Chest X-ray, PA view. Patient: 36 years old, sex M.
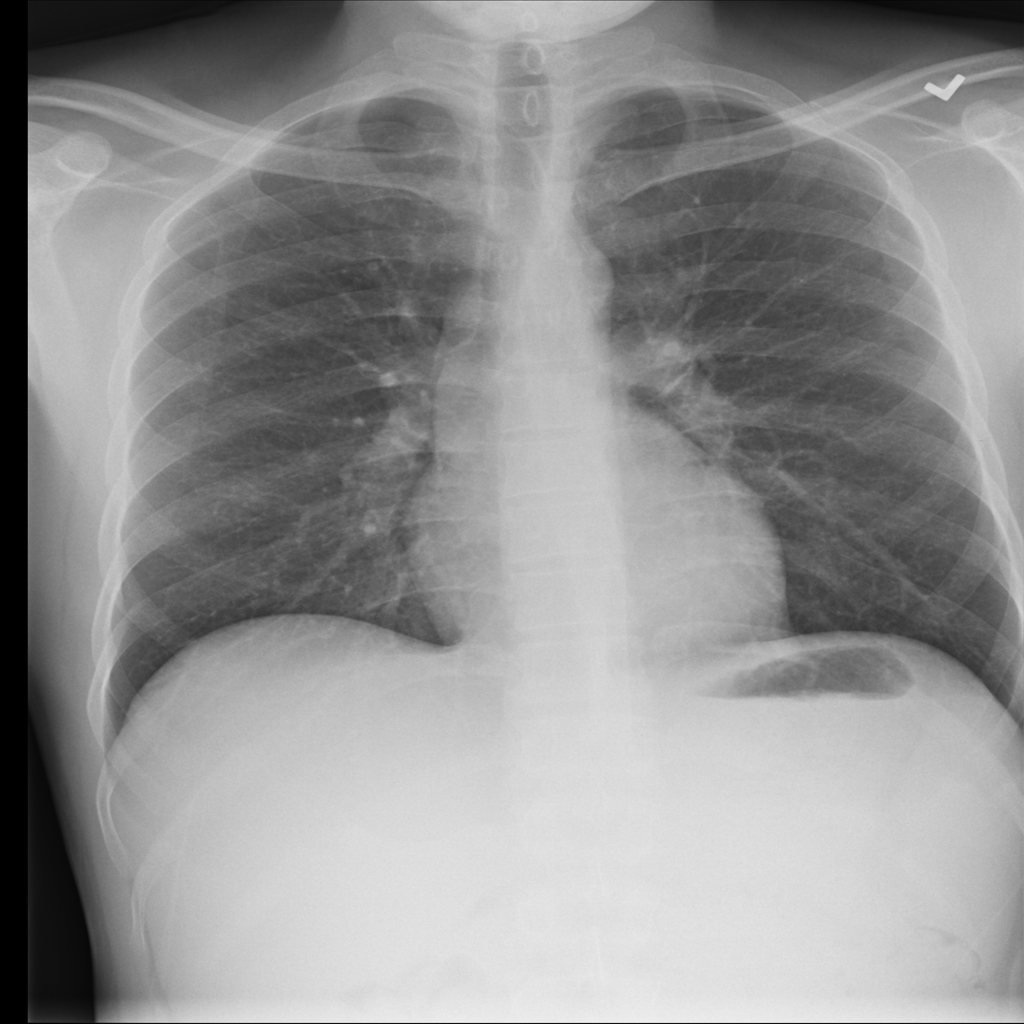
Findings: No Finding